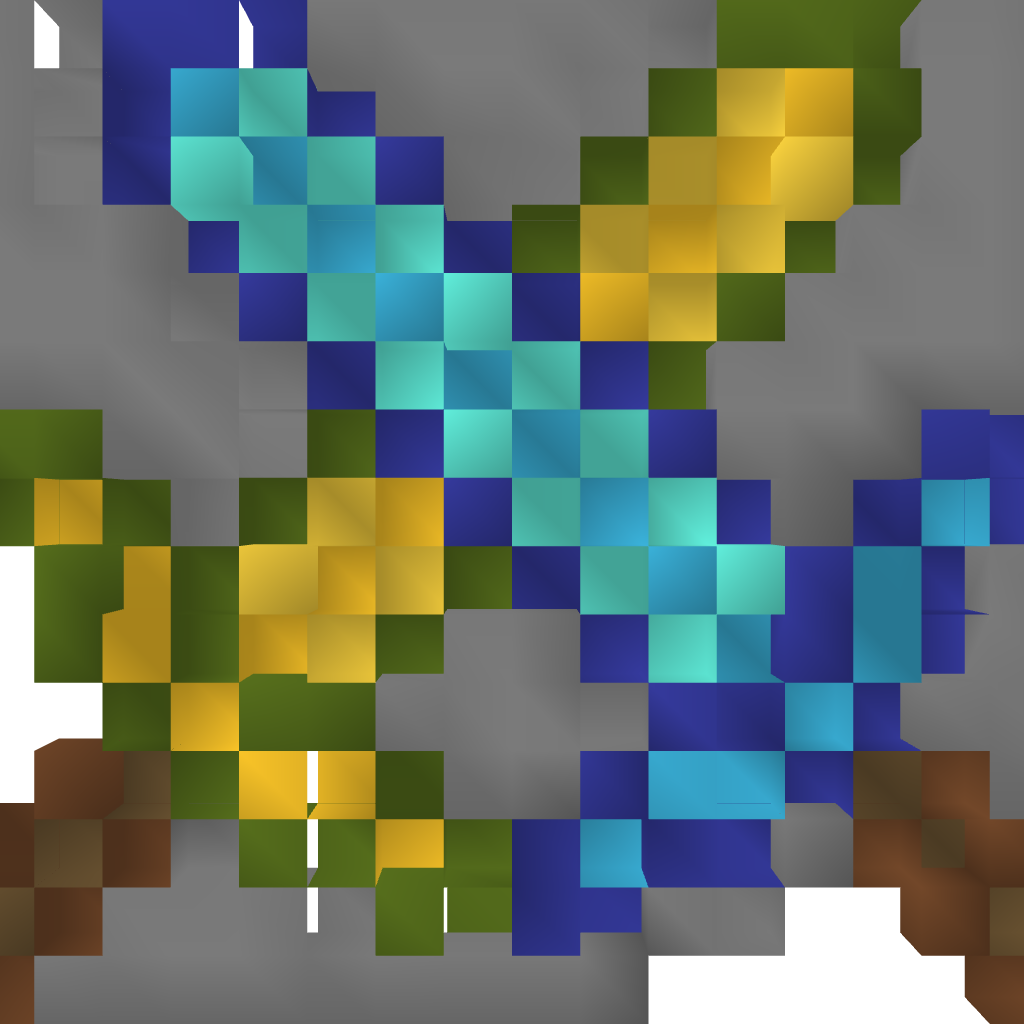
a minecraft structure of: Sword pixel